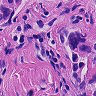
Metastatic tissue present: yes